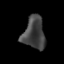
Tissue: lung
Cell type: Epithelial cells
Senescence score: 0.2056
Nuclear area (px): 693
Mean DAPI intensity: 67.481